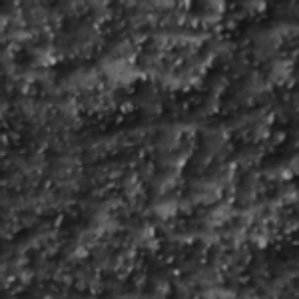
Label: frost